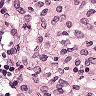
Metastatic tissue present: no